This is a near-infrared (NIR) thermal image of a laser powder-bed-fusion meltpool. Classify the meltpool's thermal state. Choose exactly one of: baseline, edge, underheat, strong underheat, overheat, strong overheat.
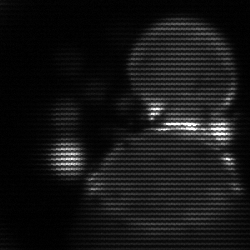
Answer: edge